Aerial crown-view tile of a tropical tree (Barro Colorado Island, Panama), acquired 20250915:
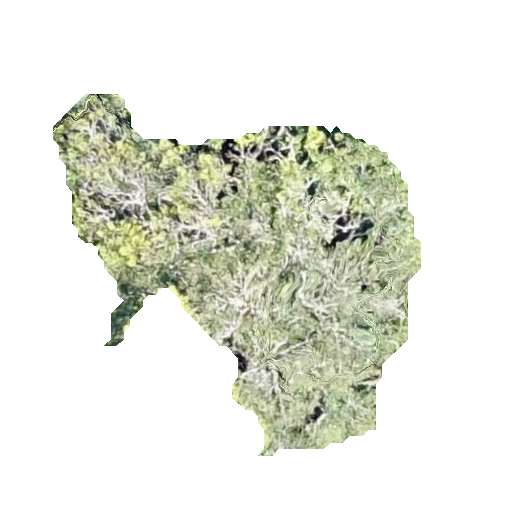
Species: Jacaranda copaia
GBIF accepted scientific name: Jacaranda copaia
Crown area: 112.645 m²